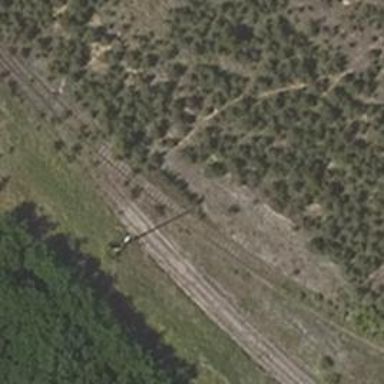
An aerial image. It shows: Railway yard used for servicing trains.